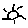
Label: sun